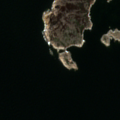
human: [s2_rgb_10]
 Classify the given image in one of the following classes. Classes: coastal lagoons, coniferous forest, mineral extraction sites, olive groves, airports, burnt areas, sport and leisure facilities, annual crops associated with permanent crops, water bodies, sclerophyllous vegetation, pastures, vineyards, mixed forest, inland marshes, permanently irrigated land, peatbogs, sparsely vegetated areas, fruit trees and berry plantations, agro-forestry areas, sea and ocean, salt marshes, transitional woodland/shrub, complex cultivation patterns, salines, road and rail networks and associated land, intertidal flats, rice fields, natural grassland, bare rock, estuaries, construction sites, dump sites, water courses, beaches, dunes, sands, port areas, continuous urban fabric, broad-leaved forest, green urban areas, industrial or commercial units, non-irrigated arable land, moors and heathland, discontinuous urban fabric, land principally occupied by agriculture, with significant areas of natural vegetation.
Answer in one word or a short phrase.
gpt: bare rock, sea and ocean